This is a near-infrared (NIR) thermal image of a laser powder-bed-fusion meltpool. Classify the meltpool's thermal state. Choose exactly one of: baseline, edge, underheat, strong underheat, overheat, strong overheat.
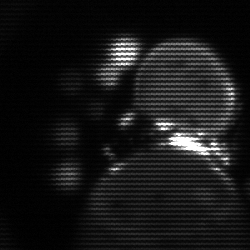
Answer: edge